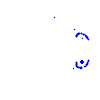
Particle: pion